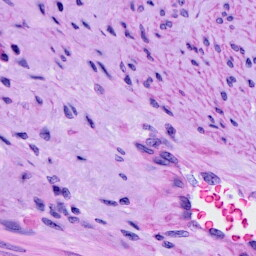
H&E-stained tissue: Cervix